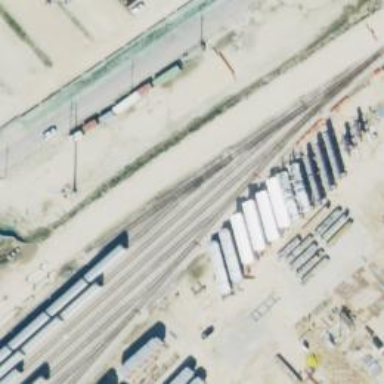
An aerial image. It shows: Railway yard.